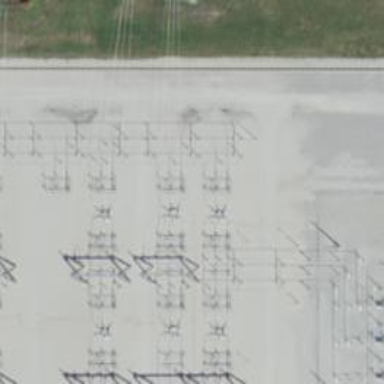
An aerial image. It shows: Switch for power supply.